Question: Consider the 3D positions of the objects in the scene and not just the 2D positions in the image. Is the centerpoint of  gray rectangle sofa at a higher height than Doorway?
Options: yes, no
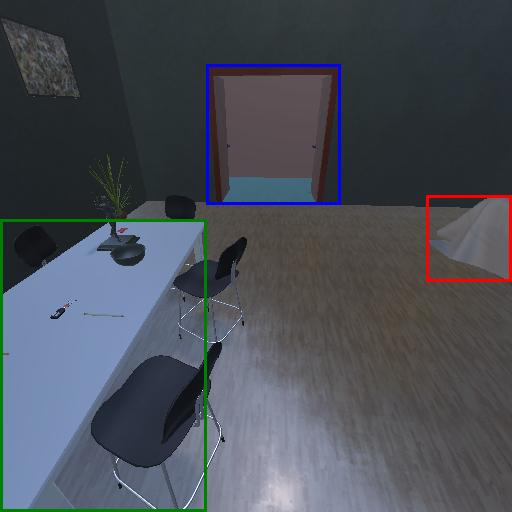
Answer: yes